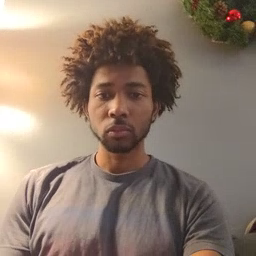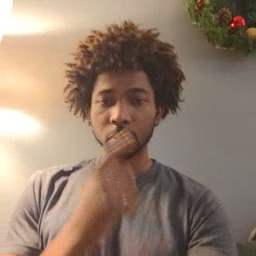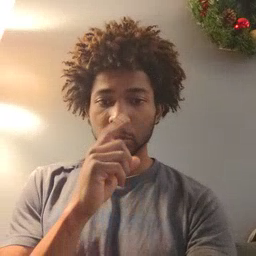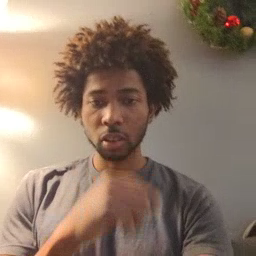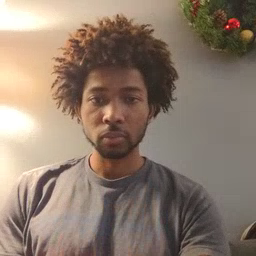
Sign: mouse